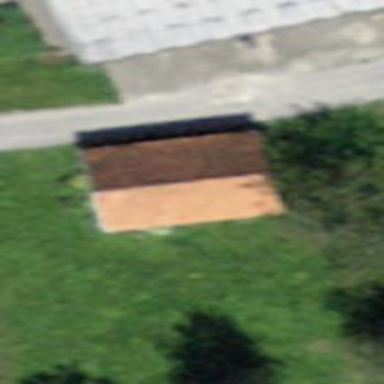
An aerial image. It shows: Shed building.